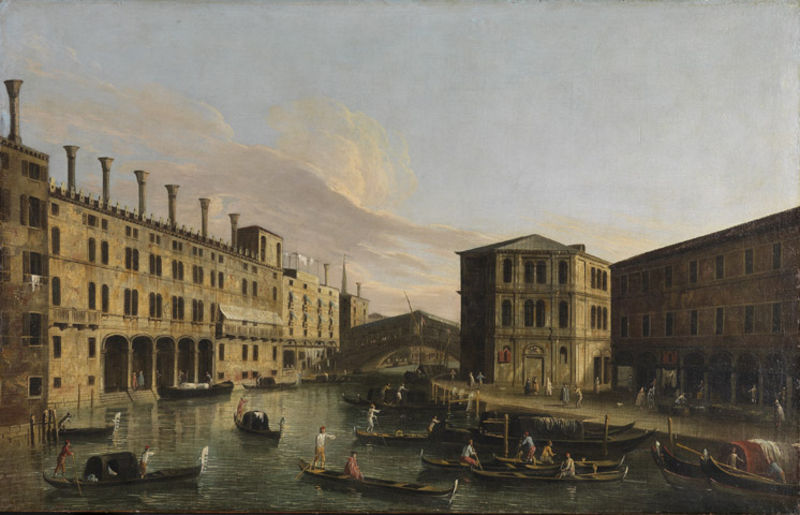
Titel: Canal Grande in Venedig mit Rialto Brücke von Norden
Künstler: Canaletto (Nachahmer)
Standort: Karlsruhe
Institution: Staatliche Kunsthalle Karlsruhe
Schlagwörter: blau, dunkel, gemälde, himmel, mann, meer, schatten, wasser, weiß, wolken, fluss, landschaft, menschen, sitzen, stadt, ufer, abend, braun, fenster, frau, grau, holz, licht, männer, straße, säulen, gebäude, haus, rot, wolke, leute, malerei, alt, architektur, stehen, stein, bild, öl, dämmerung, häuser, pfähle, spiegelung, brücke, gewässer, kanal, rauch, sonne, personen, rosa, boot, boote, handel, kahn, kamin, kamine, ruder, schornstein, turm, balkon, schiff, schiffe, sommer, bogen, fassade, fassaden, italien, vedute, venedig, fischer, schiffer, transport, warm, mauer, schornsteine, sonnenuntergang, tag, platz, hafen, kähne, rundbogen, anleger, kai, flus, romantik, strom, ölgemälde, querformat, sinken, steg, treppe, ruderer, rudern, stadtansicht, bögen, gang, stangen, bürgersteig, türme, palast, fenter, palazzi, palazzo, seufzerbrücke, pfahl, arkaden, villa, himme, canale, mansarde, reise, mittelalter, verkehr, kontor, bote, bau, oktogon, holzpfahl, bellotto, canaletto, lagune, fahrt, markise, säulengang, ponte, botte, fahrgäste, paläste, tourismus, piazza, seulen, canale grande, vendig, gondel, gondeln, gondoliere, gondolieri, canal, venezia, canal grande, ach, grande, febster, tiepolo, board, gondolier, rialto, rialtobrücke, gondolliere, urlauber, venezien, süule, haäser, fondaco dei tedeschi, persone, gondol, grande tour, oxford, häuseer, himmel#, fondaco, boat, brenta, itallien, venedig regatta palasr meer kanal, gondolieren, gongolieri, vededig, estadt, ravenezien